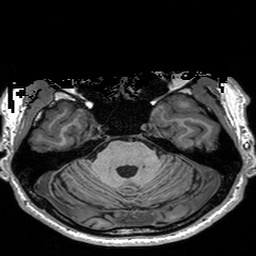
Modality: T1w
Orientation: coronal
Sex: male